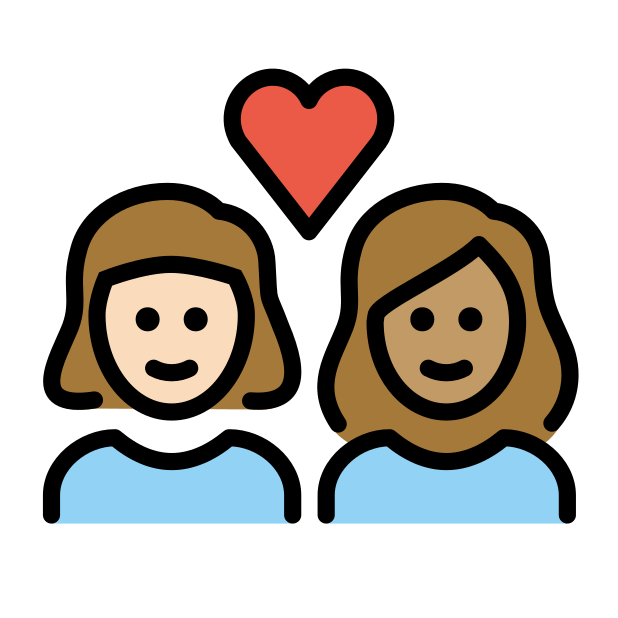
couple with heart: woman, woman, light skin tone, medium skin tone